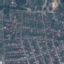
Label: Residential